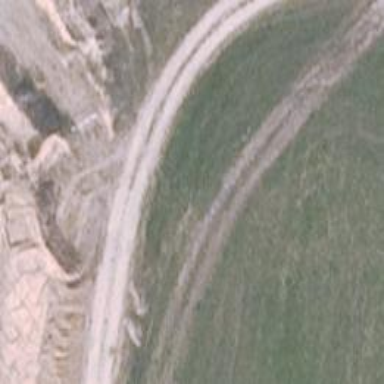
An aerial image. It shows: Sandy track road with grade3 tracktype.